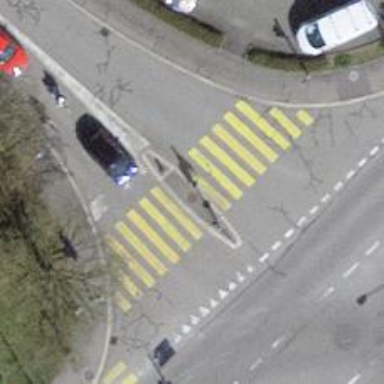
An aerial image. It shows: Crossing with traffic signals.